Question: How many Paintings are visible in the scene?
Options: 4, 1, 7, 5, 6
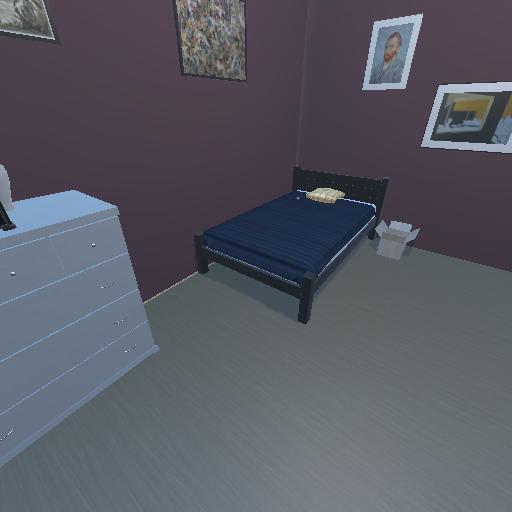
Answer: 4